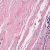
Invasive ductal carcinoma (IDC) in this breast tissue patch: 1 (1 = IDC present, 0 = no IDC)